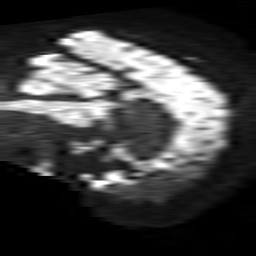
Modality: TRACE
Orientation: sagittal
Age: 72
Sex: female
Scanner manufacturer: philips
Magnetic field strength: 1.5 T
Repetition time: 4.6 s
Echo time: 0.08631 s